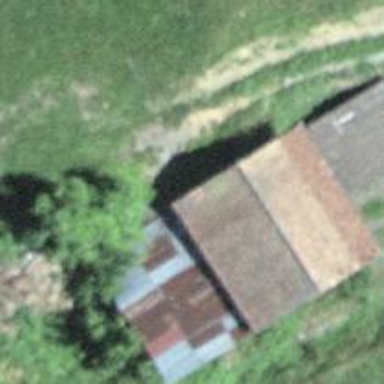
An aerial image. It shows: Shed building.